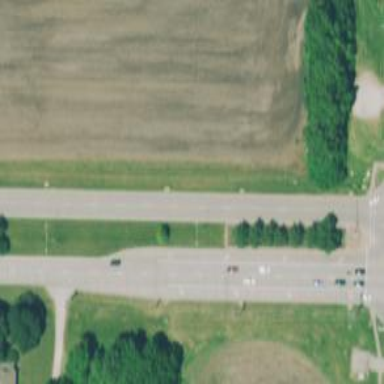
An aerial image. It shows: Road with left marking.